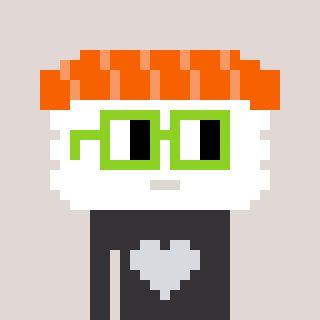
a pixel art character with square light green glasses, a nigiri-shaped head and a grayscale-colored body on a warm background